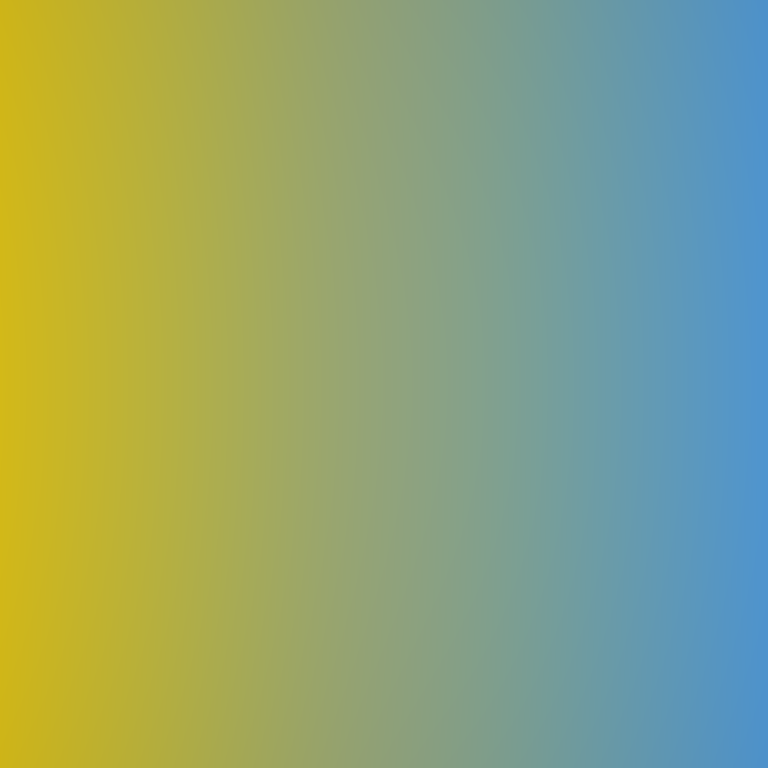
Abstract light effect, smooth gradient from yellow to blue, calm atmosphere, soft blend, no room, no furniture, no objects.